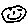
Label: smiley face